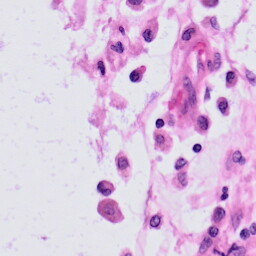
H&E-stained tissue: Skin